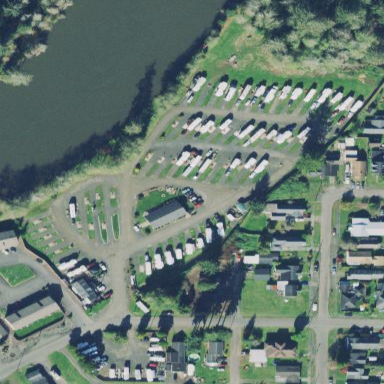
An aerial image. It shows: Caravan site with tents.